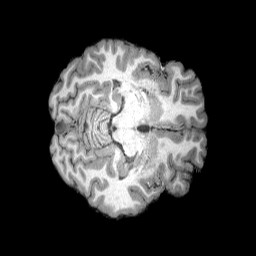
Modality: T1w
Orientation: axial
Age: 21
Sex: male